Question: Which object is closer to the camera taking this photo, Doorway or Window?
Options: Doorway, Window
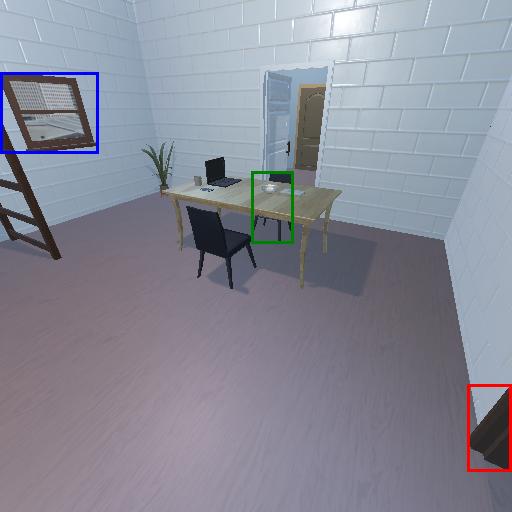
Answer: Doorway